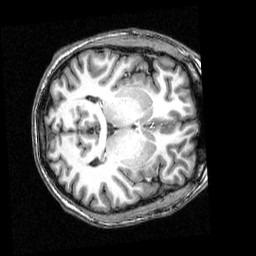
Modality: T1w
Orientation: axial
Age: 29
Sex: male